Fundus camera: canon
Shooting center: optic_disc
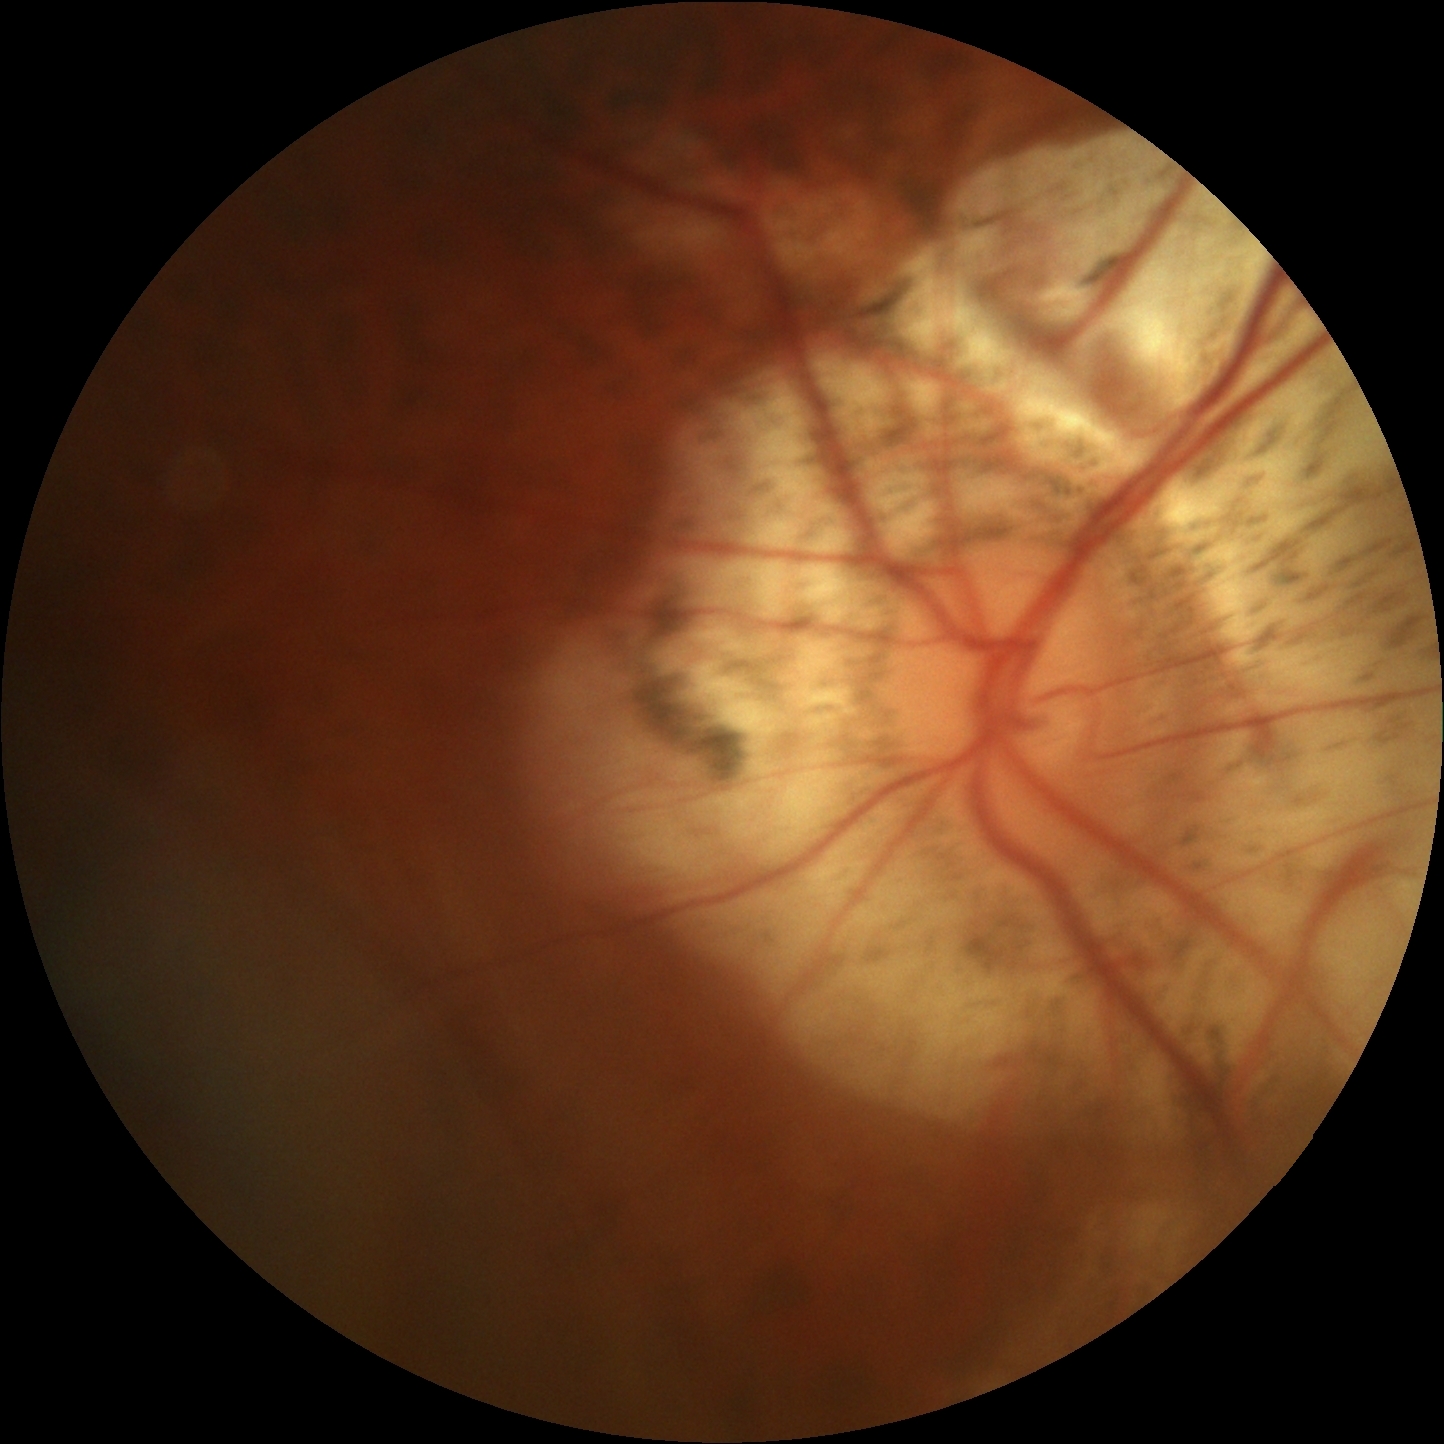
Pathologic myopia: yes
Patchy retinal atrophy: present
Retinal detachment: absent